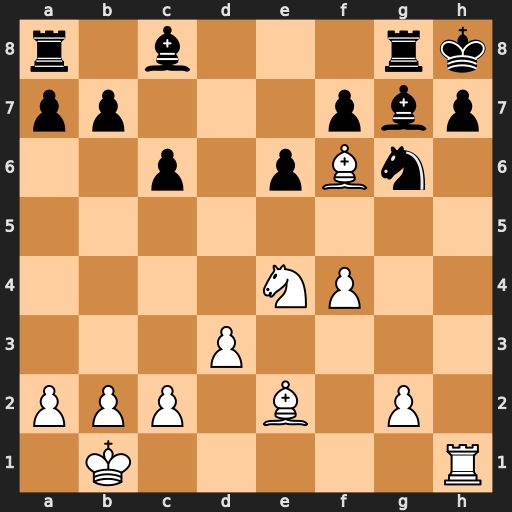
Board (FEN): r1b3rk/pp3pbp/2p1pBn1/8/4NP2/3P4/PPP1B1P1/1K5R
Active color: w
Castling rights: -
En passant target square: -
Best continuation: Ng5 Rd8 Rxh7+ Kg8 Rxg7+